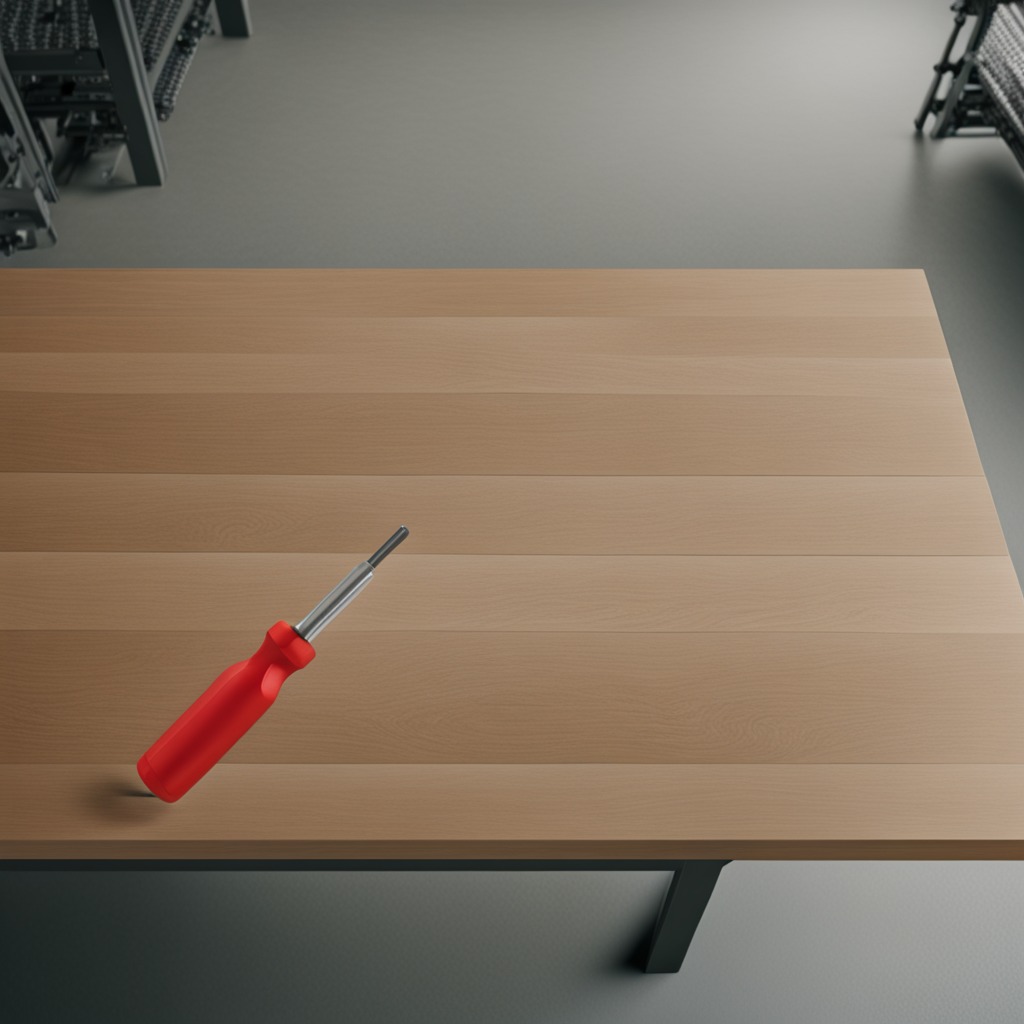
A screwdriver lies on a workbench inside a coastal fishing gear workshop.